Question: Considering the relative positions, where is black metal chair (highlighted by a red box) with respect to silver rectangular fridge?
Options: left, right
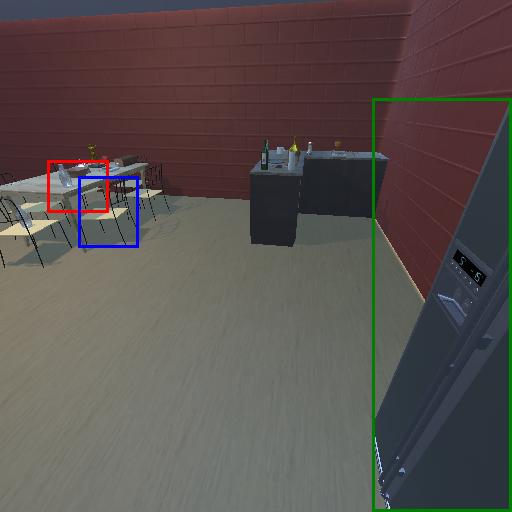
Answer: left